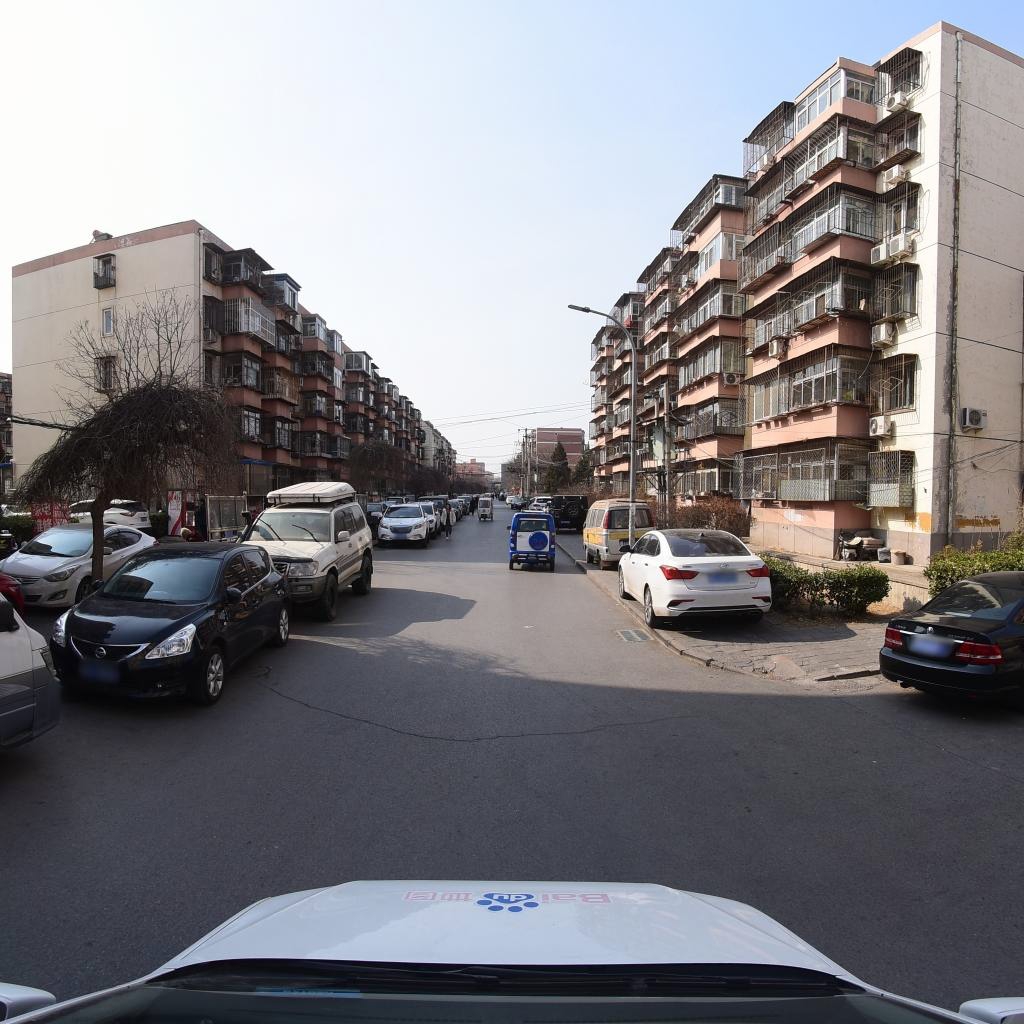
Region: Fengtai
Road damage annotations: transverse crack, longitudinal crack, manhole cover